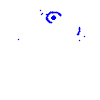
Particle: electron